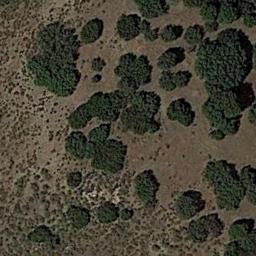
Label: chaparral